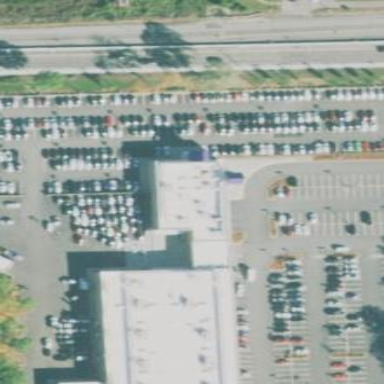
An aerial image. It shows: Retail building.